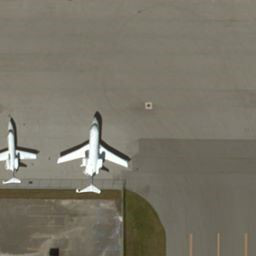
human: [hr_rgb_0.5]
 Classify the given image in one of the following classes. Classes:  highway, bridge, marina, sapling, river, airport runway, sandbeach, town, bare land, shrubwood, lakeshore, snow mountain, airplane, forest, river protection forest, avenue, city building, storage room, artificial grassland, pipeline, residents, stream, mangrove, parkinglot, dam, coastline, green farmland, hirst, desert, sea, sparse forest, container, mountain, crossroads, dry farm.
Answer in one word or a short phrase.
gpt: airplane